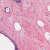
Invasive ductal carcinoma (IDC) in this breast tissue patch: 0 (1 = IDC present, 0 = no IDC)